Question: How can I create a UINavigationController that looks exactly like the one in the current music app?

I tried ...
'''
[[UINavigationBar appearance] setTintColor:[UIColor colorWithRed:0.761 green:0.761 blue:0.761 alpha:1]];
'''
but it's not quite what I was looking for. What's the best approach to do this?
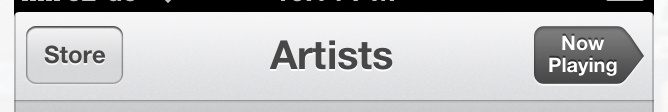
Answer: That bar is using a gradient to create a z-axis rounding effect, so you'll need a pattern image which only needs to be a 4x44 px sliver of the gradient you want, then call '+[UIColor colorWithPatternImage:[UIImage imageNamed:@"myImage"]];'